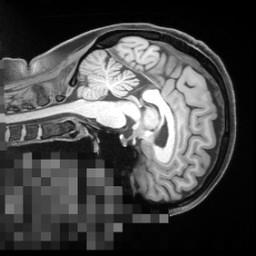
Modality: T1w
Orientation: sagittal
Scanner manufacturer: siemens
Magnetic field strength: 3 T
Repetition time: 2.55 s